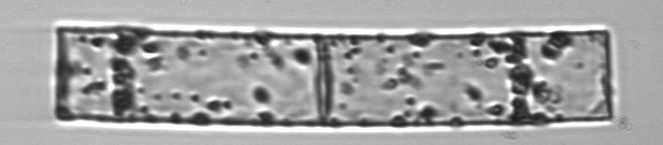
Label: Guinardia_flaccida